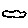
Label: cloud